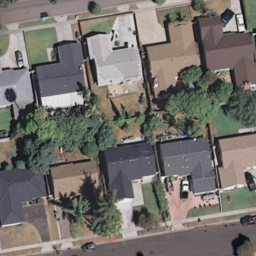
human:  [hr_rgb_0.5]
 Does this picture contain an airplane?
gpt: no

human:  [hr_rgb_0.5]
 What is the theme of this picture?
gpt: medium residential

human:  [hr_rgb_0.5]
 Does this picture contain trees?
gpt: yes

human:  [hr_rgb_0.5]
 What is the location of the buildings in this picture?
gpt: up and bottom

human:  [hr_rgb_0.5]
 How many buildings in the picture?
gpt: ten